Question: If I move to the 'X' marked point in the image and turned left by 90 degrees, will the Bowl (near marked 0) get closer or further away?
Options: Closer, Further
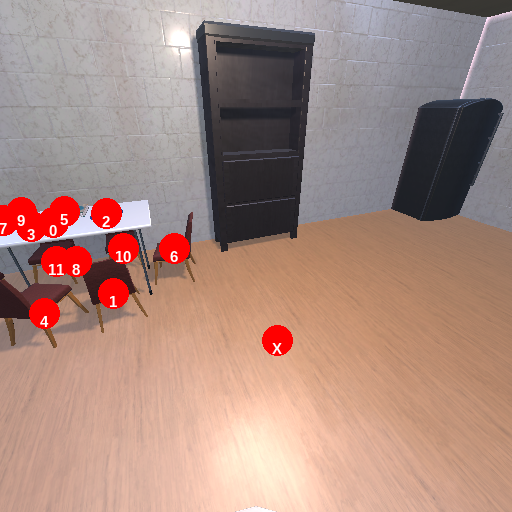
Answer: Closer